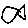
Label: fish